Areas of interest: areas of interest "Commercial service"
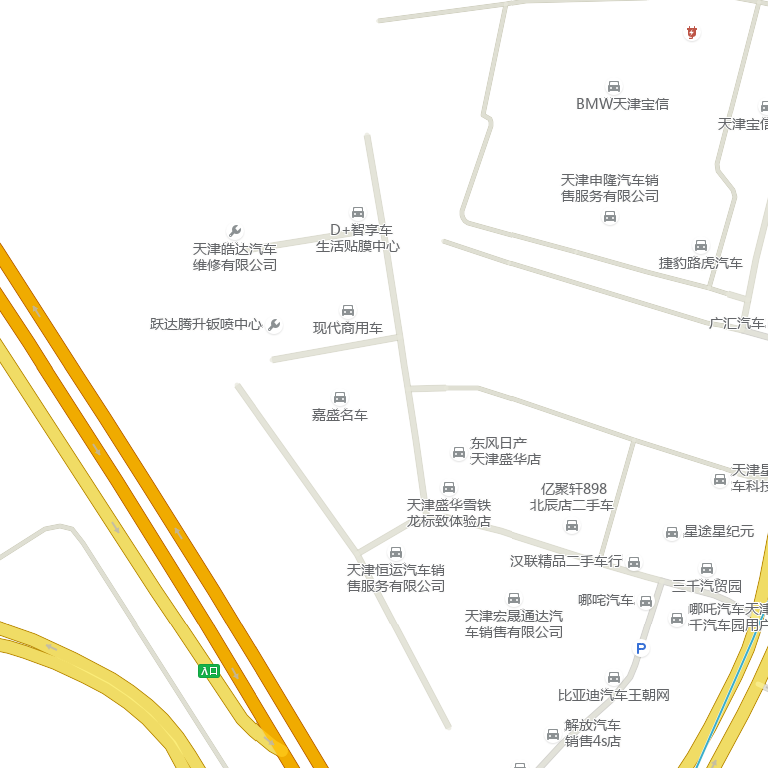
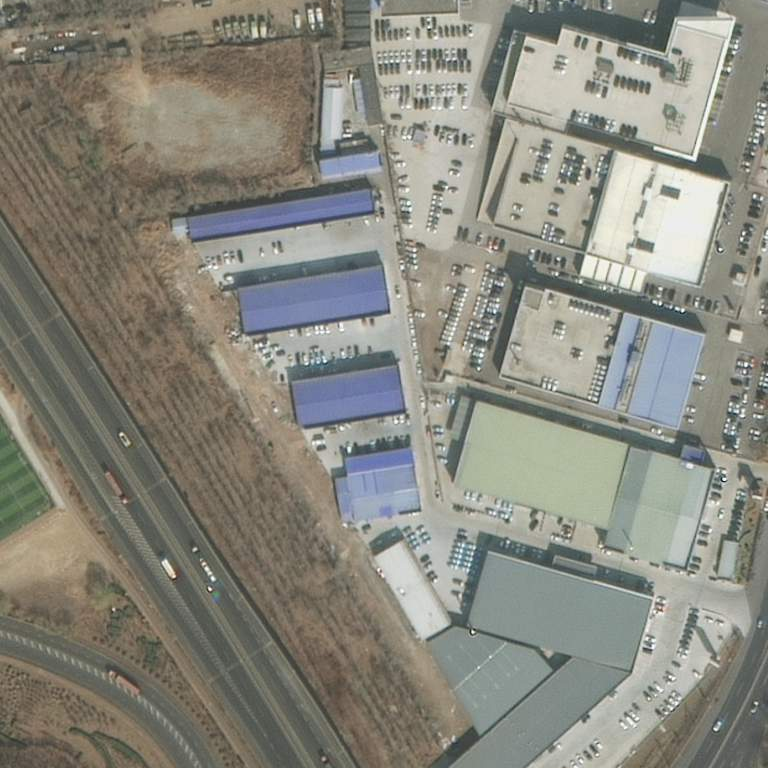